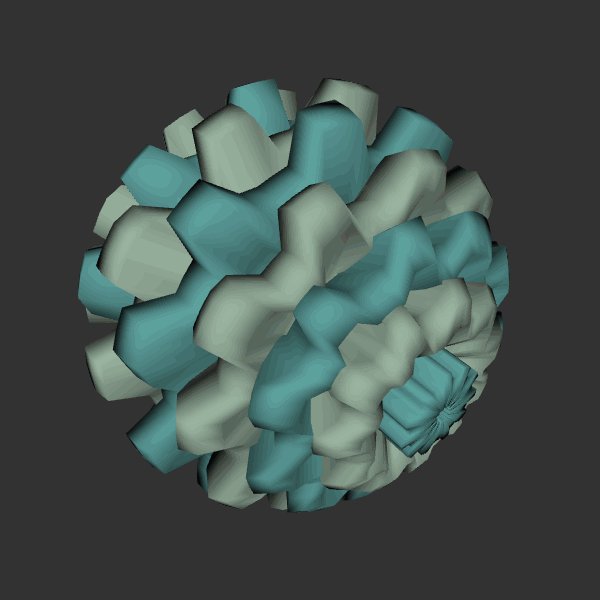
Background: dark